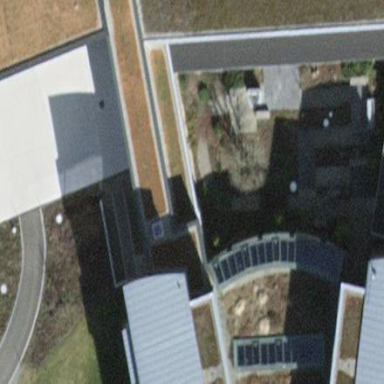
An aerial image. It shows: View of roof of building.